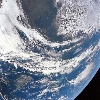
Label: cloud